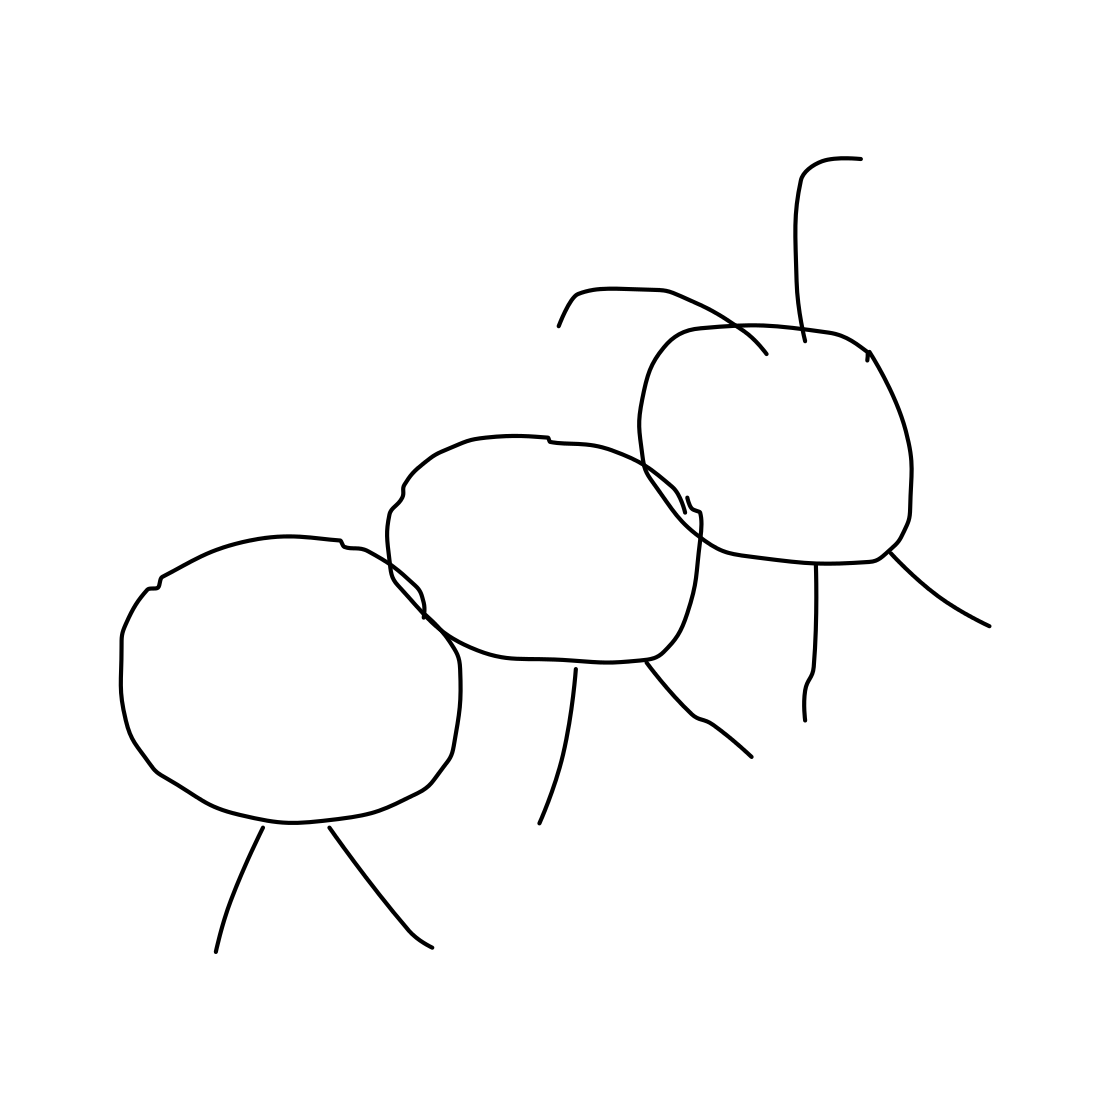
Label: ant